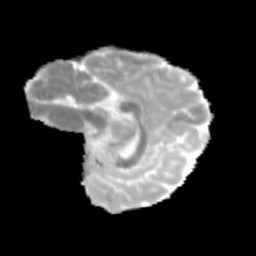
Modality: MD
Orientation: sagittal
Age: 13
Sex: male
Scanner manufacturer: siemens
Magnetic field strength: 3 T
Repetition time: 3.8 s
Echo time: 0.07 s